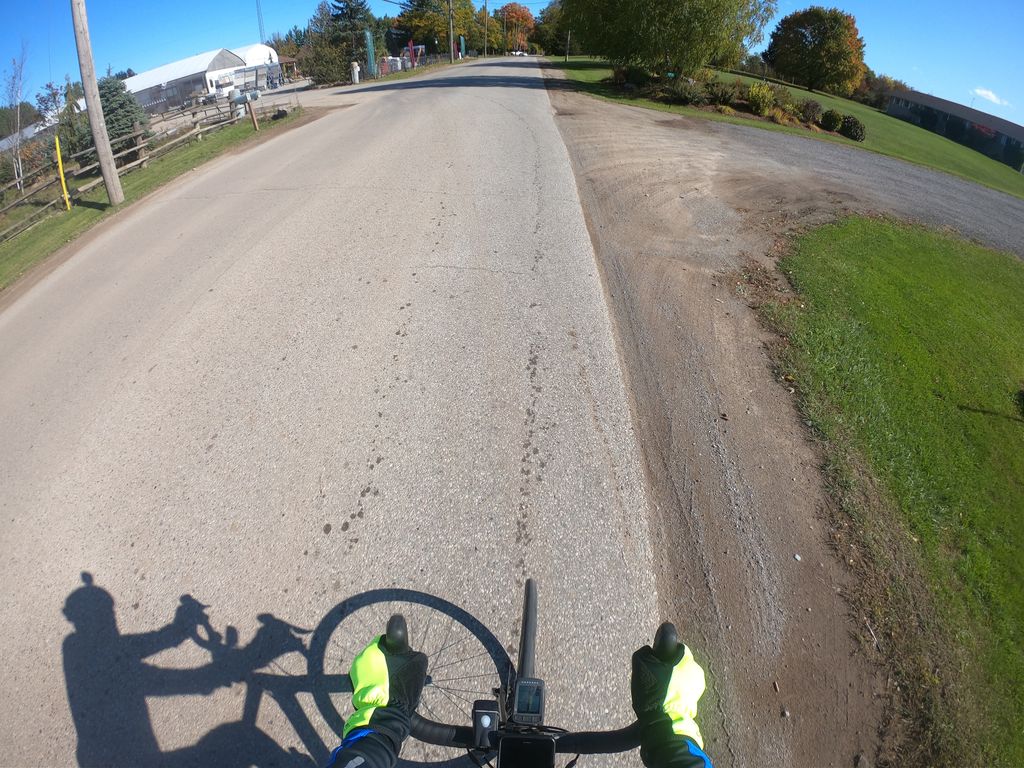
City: kitchener-waterloo